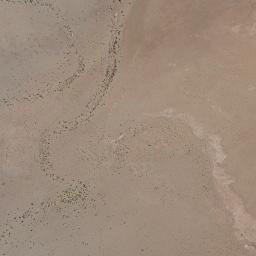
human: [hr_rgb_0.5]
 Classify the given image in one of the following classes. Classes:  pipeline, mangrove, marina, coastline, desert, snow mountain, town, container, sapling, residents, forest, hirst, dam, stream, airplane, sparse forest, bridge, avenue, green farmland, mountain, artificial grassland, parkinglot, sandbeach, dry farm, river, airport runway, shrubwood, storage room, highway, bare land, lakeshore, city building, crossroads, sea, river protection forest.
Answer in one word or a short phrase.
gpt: desert